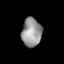
Tissue: lung
Cell type: Epithelial cells
Senescence score: 0.2039
Nuclear area (px): 555
Mean DAPI intensity: 150.054